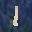
Label: 1